The plot is a signal-to-image rendering of a rotating shaft's vibration measurement. Based on the visible evidence, which rotor condition applies: normal, misalignment, unbalance, looseness?
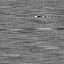
Answer: misalignment